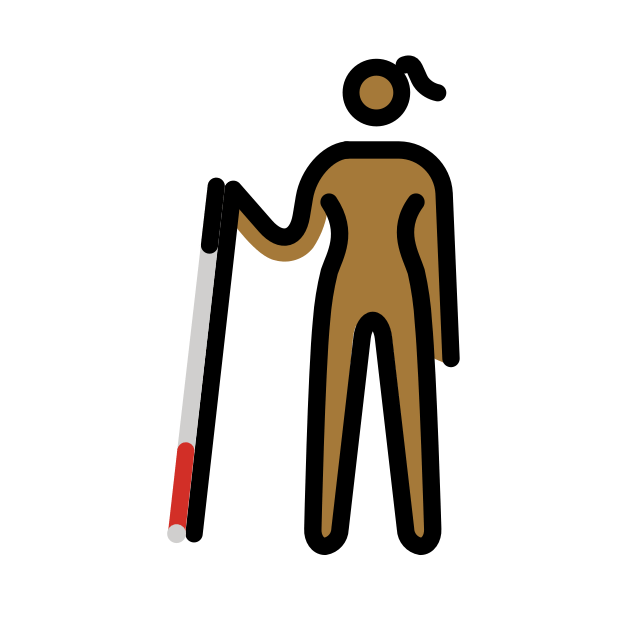
woman with white cane: medium-dark skin tone